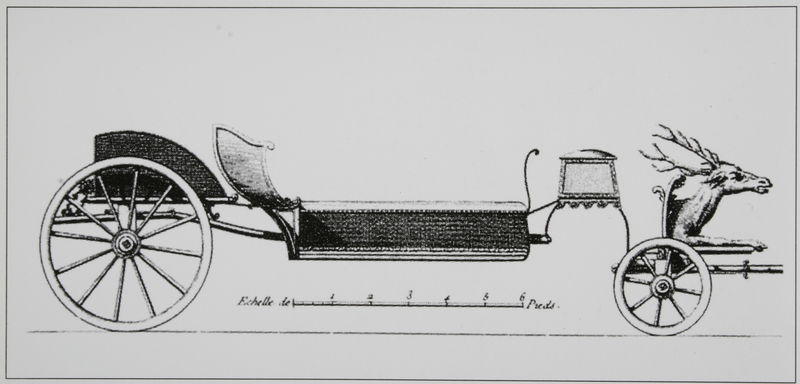
Titel: Wourst (Jagdwagen)
Künstler: J. A. Roubo
Schlagwörter: kopf, weiß, sitzen, frankreich, grau, profil, schwarz, skizze, tür, zeichnung, tier, weg, augen, schädel, figur, räder, sitz, studie, droschke, kutsche, speichen, bank, hocker, auto, rad, wagen, entwurf, weisser hintergrund, fahrrad, fahren, lieder, hirsch, reh, maul, konstruktion, plan, achse, achsen, lineal, geweih, sitzbank, tierkopf, automobil, fahrzeug, kühler, kirsch, schwaz, massstab, gänge, länge, mass, skala, messung, kutschbock, gefährt, dimension, messen, erfindung, speichenräder, mobilität, mitglieder, dimensionen, feldwagen, hirschkopf, 6, rader, kühlerfigur, lenkung, renntier, wagen hirsch, echelle, räääder, pieds, sirz